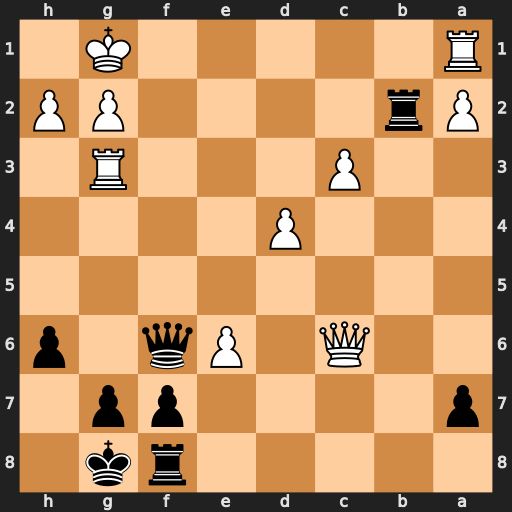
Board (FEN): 5rk1/p4pp1/2Q1Pq1p/8/3P4/2P3R1/Pr4PP/R5K1
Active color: b
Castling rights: -
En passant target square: -
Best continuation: Qf2+ Kh1 Re2 h3 Qxg3